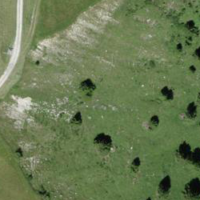
EUNIS habitat code: 24
Species observed at this site:
Silene dioica